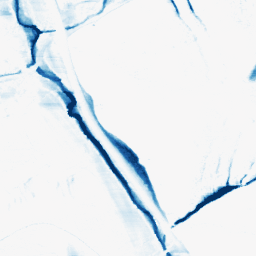
Category: morphological
Decomposition family: morphological_ellipse
Decomposition parameters: operation: closing
width: 5
height: 30
Upsampling method: quadratic
Upsampling parameters: scale: 8
Upsampling scale: 8